Question: I'm not a bug expert hence y'all shouldn't yell at me if what I am about to say isn't what I should be saying. Here is the situation. I'm building a desktop windows form application in C# using VS 2010 Ultimatum. I added a new user control which contains a picture box that should display an image when some PropertyChangedEventHandler is fired. The application itself works as expected: No compilation error and when I run it, it does what it was meant to do. However VS is acting weird. Indeed, when I open the project in VS, it gives me this message:

I thought maybe my VS installation is corrupted. I reinstalled it, and opened the project again but the same happens. Strangely, if I comment out some code that invoke the PropertyChangedEventHandler , then VS would start and work normally. Is this supposed to be a VS bug? After all, it should at least complain that my code isn't supported but it shouldn't crash just because I wrote some bad code. Besides, if my code compiles and works as expected, can someone please tell me what's wrong?
P.S: Below is the details of the error as shown by VS. I'm looking to hear what you think.
'''
Problem Event Name: CLR20r3
Problem Signature 01: devenv.exe
Problem Signature 02: 10.0.30319.1
Problem Signature 03: 4ba1fab3
Problem Signature 04:<<<<<Hiden for privacy issues>>>>> (It is just the one the namespace where the error comes from! )
Problem Signature 05: 1.0.0.0
Problem Signature 06: 4f288861
Problem Signature 07: 25
Problem Signature 08: 1
Problem Signature 09: System.DllNotFoundException
OS Version: 6.1.7600.2.0.0.256.4
Locale ID: 1033
Additional information about the problem:
LCID: 1033
'''
I have also posted the same thread at <URL>
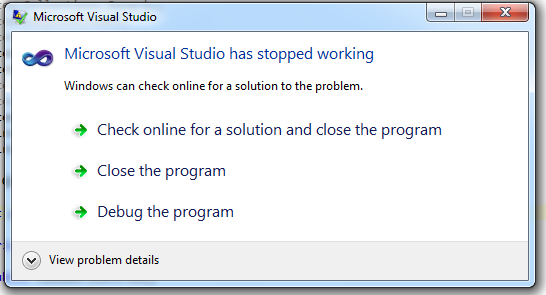
Answer: You need to disable PropertyChangedEventHandler from firing in Design mode.
If this is C#, it should look like this:
'''
if(!this.DesignMode)
{
PropertyChanged(this, e);
}
'''
If not that specifically, then disable whatever features might be causing the error from triggering in DesignMode.